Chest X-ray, AP view. Patient: 59 years old, sex F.
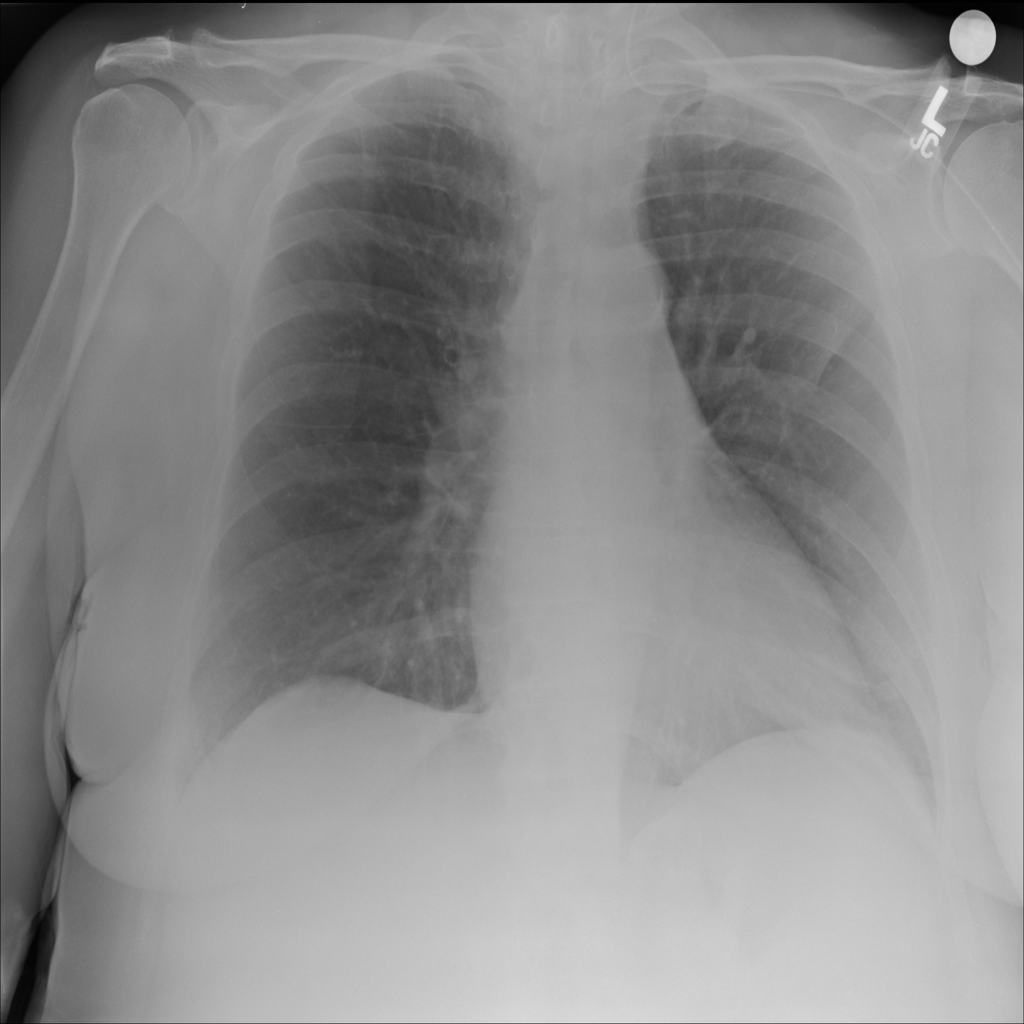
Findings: No Finding